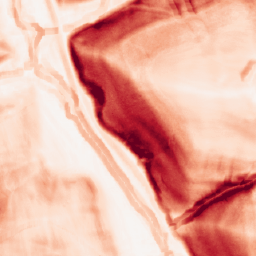
Category: morphological
Decomposition family: morphological_gradient
Decomposition parameters: size: 7
shape: square
Upsampling method: area
Upsampling parameters: scale: 2
Upsampling scale: 2